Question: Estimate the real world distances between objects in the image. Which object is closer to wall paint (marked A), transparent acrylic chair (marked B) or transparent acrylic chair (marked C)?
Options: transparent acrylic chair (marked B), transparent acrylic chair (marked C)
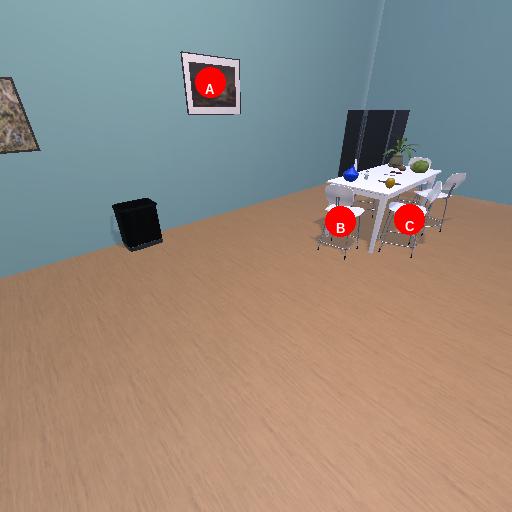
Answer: transparent acrylic chair (marked B)